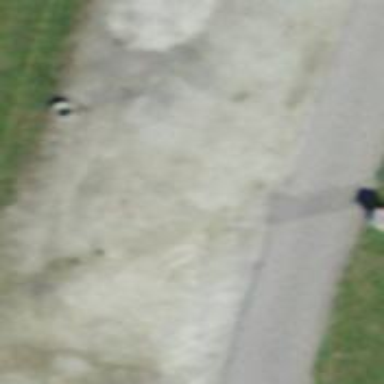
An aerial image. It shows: Emergency access point on the road.